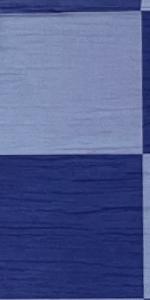
Label: Empty